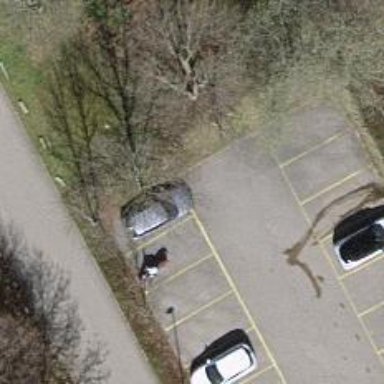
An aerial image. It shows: Parking aisle designated as service road.